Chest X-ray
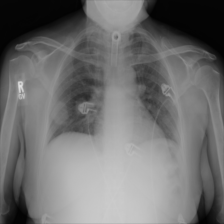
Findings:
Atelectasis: negative
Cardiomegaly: negative
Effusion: negative
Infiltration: negative
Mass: positive
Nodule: positive
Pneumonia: negative
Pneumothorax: negative
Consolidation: negative
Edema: negative
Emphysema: negative
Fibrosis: negative
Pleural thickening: negative
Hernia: negative